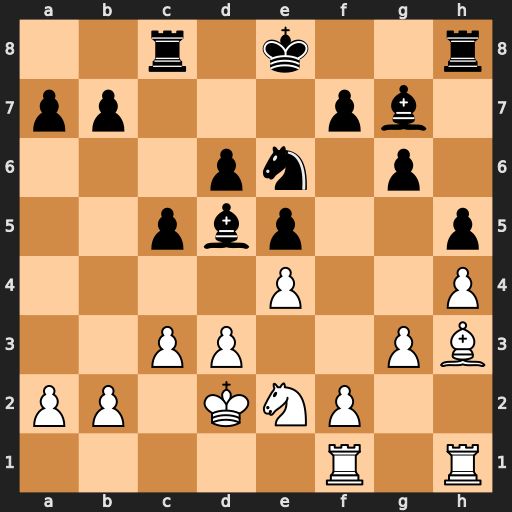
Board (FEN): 2r1k2r/pp3pb1/3pn1p1/2pbp2p/4P2P/2PP2PB/PP1KNP2/5R1R
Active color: w
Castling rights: k
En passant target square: -
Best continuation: exd5 f5 dxe6